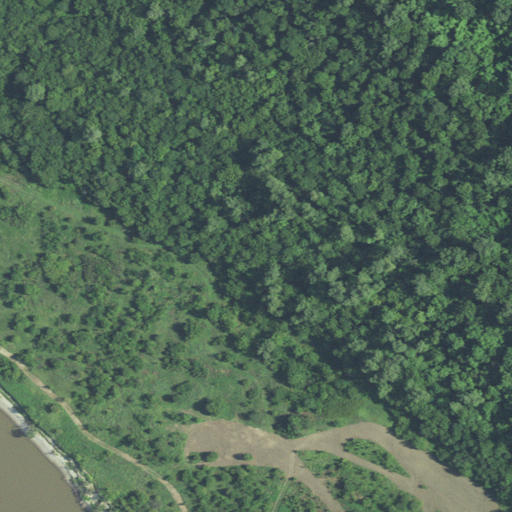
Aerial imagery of bar in Kentucky named Kentucky Point Bar containing woody wetlands, cultivated crops, deciduous forest, herbaceous wetlands, and open water